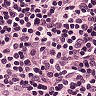
Metastatic tissue present: no